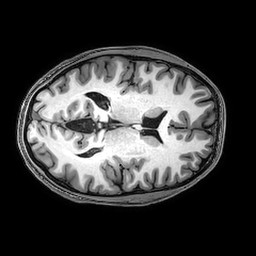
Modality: T1w
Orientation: axial
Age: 25
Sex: male
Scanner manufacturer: philips
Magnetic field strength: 3 T
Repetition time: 0.008387 s
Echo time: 0.00388 s